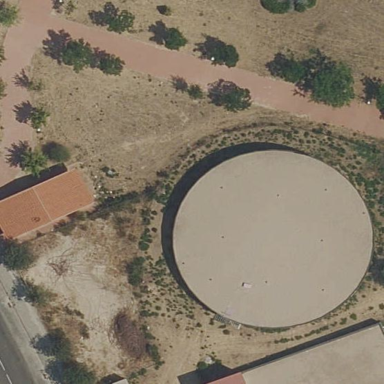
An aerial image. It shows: Storage tank that is man-made.